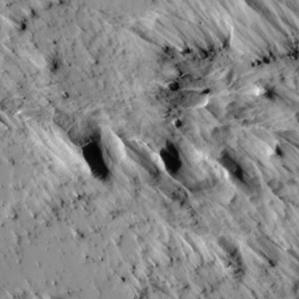
Label: non_frost